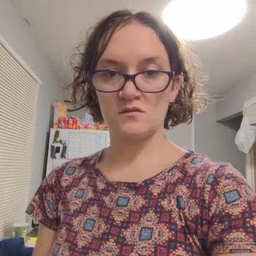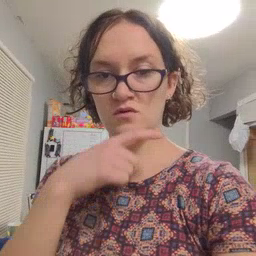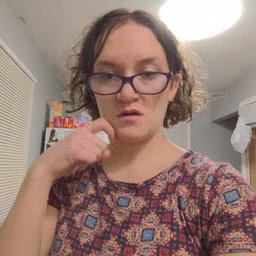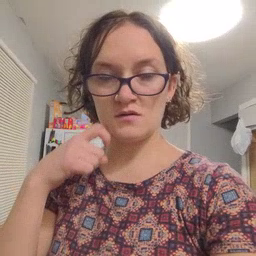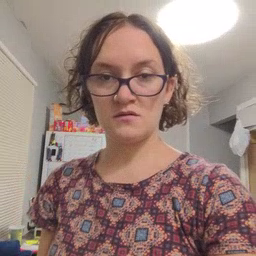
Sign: dry